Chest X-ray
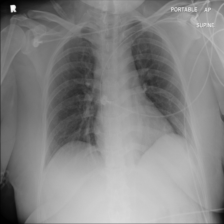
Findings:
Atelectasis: negative
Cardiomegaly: negative
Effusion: negative
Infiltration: negative
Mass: negative
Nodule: negative
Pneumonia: negative
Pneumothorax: negative
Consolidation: negative
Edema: negative
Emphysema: negative
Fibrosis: negative
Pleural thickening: negative
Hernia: negative